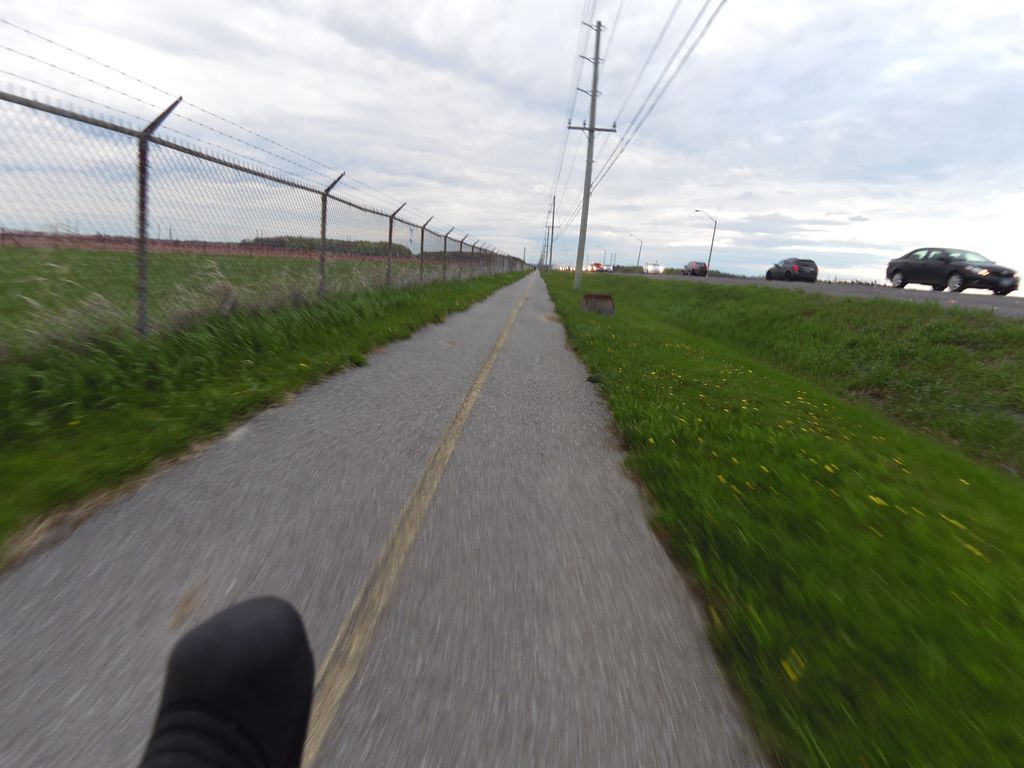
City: ottawa-gatineau